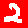
Digit: 2